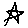
Label: star